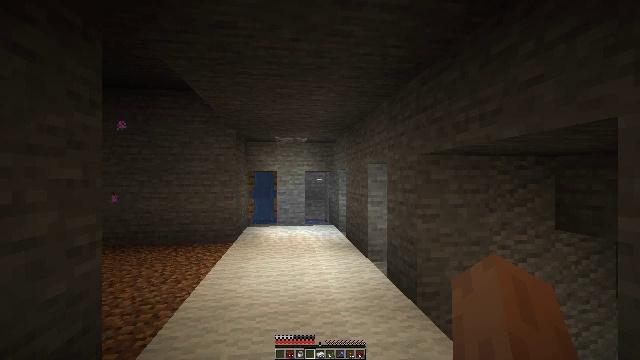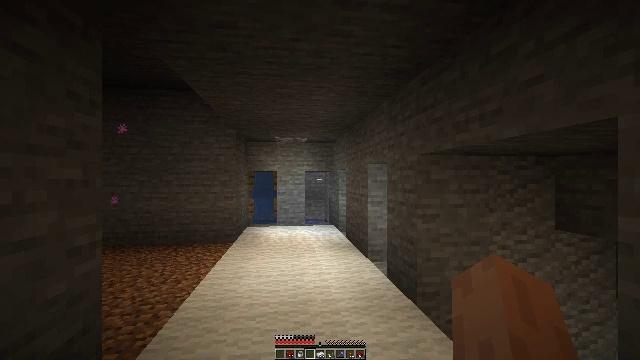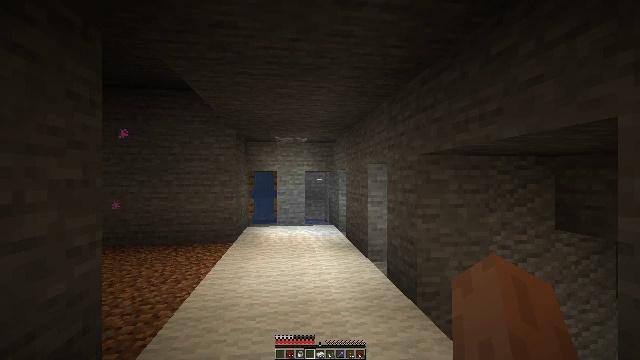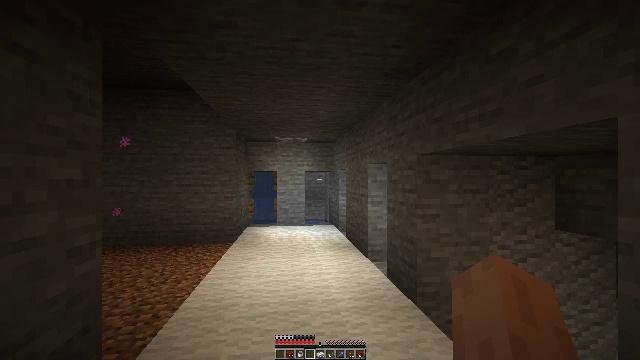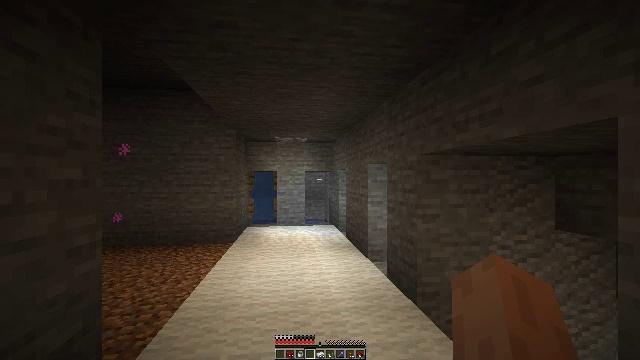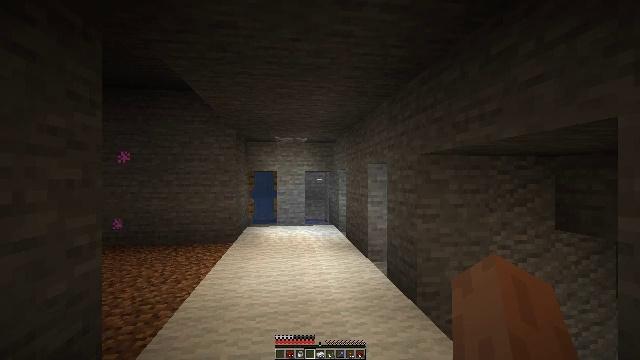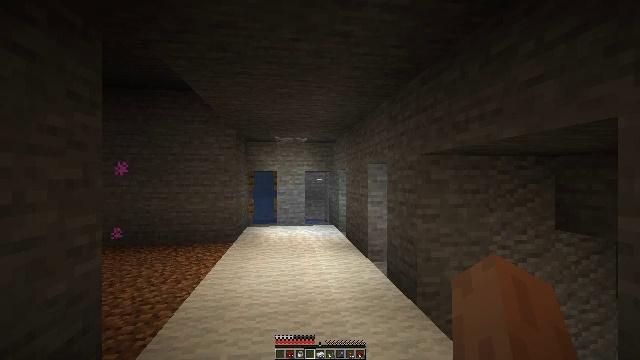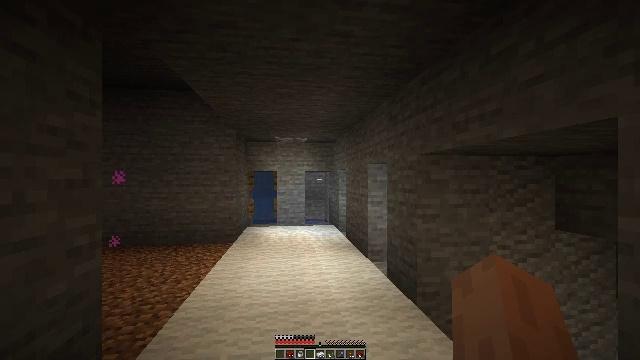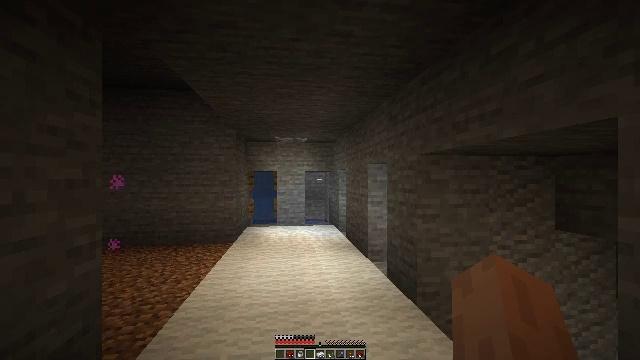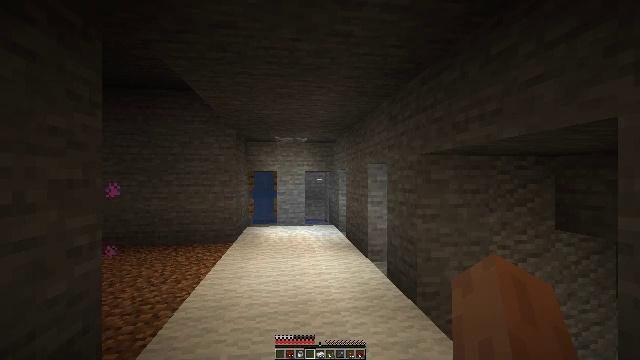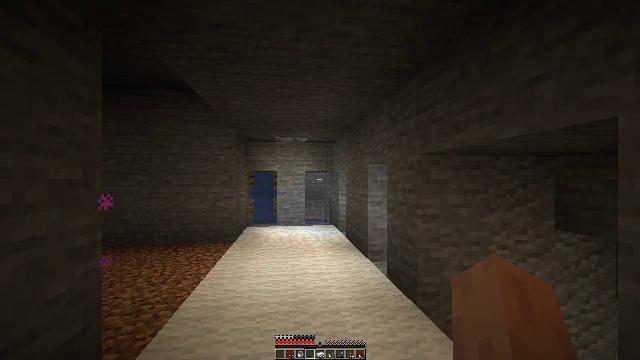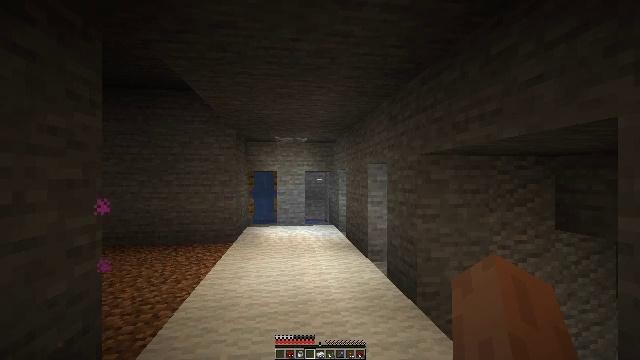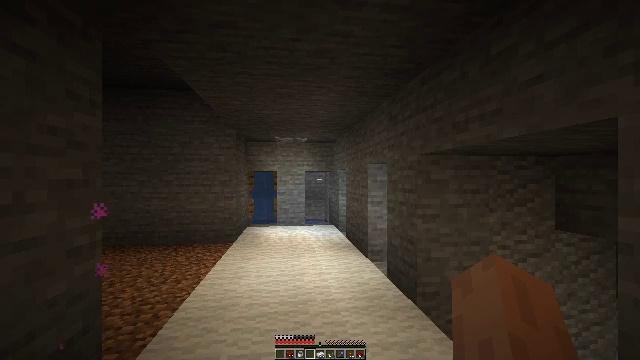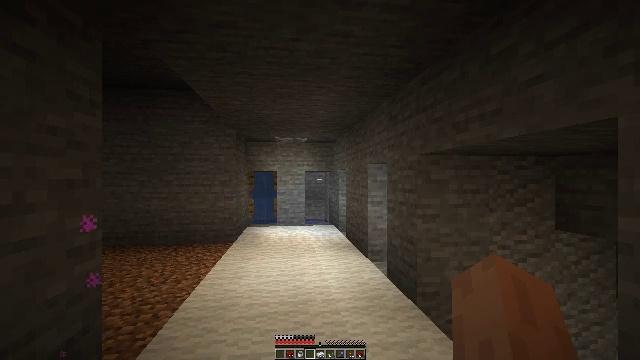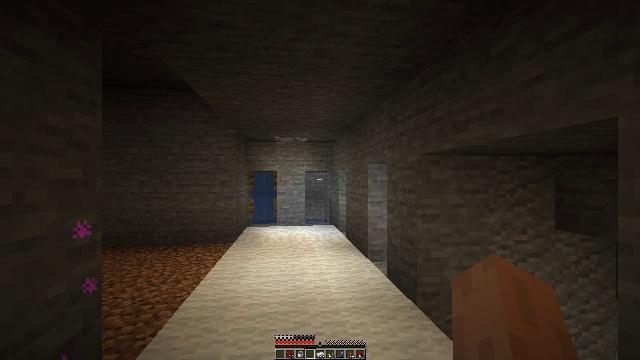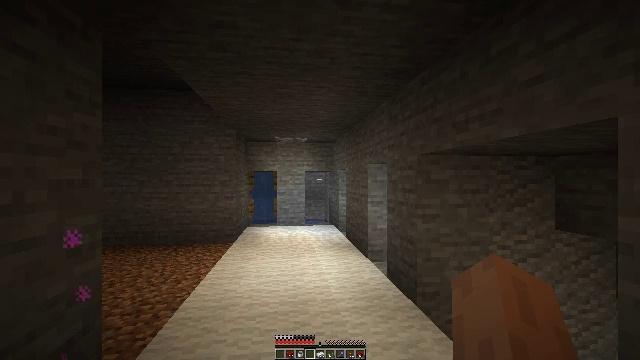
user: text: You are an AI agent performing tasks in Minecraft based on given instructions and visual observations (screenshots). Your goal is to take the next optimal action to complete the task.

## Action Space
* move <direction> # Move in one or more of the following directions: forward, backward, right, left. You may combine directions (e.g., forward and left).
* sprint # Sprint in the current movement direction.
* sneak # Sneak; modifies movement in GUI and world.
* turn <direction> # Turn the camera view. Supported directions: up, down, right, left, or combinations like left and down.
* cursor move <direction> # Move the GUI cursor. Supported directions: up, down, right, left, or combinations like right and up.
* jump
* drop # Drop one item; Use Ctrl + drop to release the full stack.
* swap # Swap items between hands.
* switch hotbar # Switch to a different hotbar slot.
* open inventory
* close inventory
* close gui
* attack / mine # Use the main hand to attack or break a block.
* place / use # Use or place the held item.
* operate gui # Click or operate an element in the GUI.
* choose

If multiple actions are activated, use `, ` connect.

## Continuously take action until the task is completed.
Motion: motion action
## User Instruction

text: Drop an iron ingot.
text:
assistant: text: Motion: no_op
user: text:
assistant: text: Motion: no_op
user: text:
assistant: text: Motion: no_op
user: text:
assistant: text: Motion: no_op
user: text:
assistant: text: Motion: no_op
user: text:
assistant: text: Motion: no_op
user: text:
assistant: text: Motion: no_op
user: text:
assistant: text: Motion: no_op
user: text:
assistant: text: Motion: no_op
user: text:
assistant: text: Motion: no_op
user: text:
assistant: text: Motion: no_op
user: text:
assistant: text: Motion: no_op
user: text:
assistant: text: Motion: no_op
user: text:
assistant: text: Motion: no_op
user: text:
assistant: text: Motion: no_op
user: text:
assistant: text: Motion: no_op
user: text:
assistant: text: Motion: no_op
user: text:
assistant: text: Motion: no_op
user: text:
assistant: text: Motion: no_op
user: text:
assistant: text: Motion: no_op
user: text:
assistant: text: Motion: no_op
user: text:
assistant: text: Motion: no_op
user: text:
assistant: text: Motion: no_op
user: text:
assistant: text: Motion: no_op
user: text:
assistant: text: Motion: no_op
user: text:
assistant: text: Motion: no_op
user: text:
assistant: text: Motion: no_op
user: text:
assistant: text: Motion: no_op
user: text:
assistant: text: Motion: no_op
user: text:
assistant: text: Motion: no_op